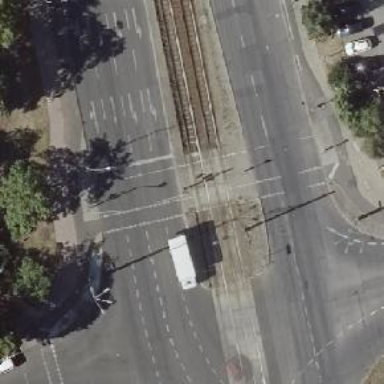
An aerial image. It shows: Cycleway around traffic island.